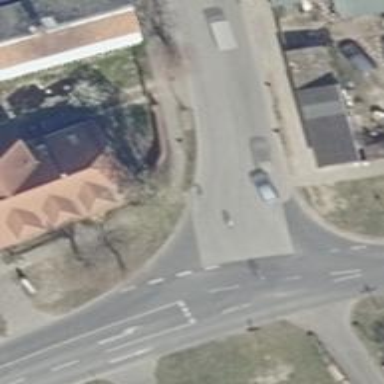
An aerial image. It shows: Road with "give way" sign.